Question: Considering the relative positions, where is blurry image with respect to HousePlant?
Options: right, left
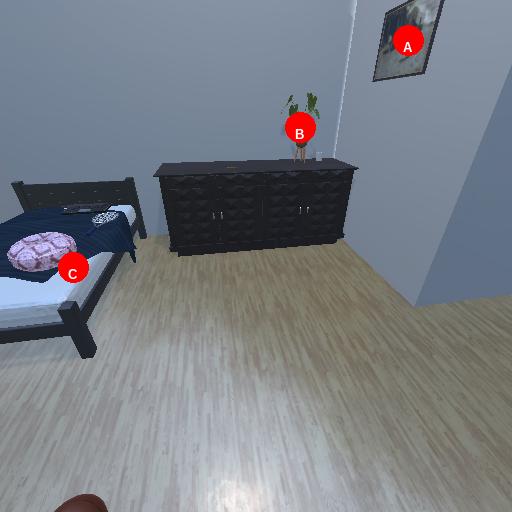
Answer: right